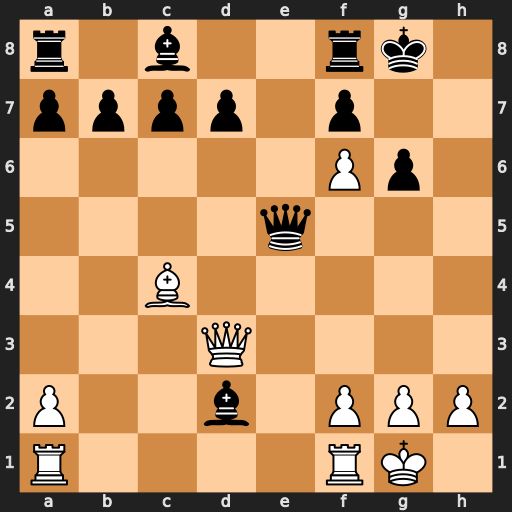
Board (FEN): r1b2rk1/pppp1p2/5Pp1/4q3/2B5/3Q4/P2b1PPP/R4RK1
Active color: w
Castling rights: -
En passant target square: -
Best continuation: Qxg6+ Kh8 Qg7#